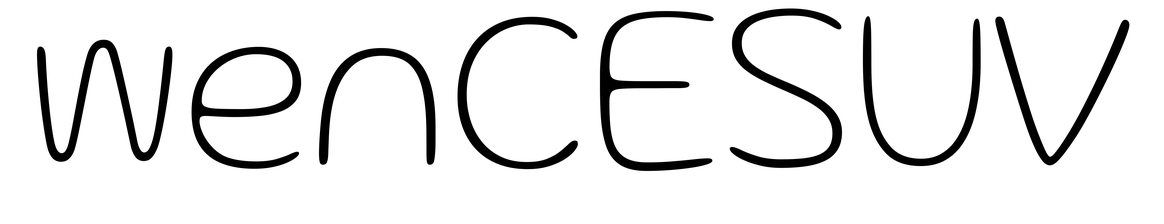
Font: Gluten_Thin